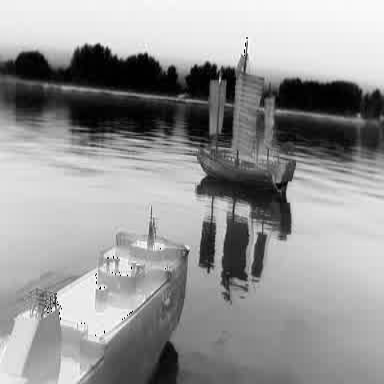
There are two objects shown in the infrared image, including a container_ship, and a sailboat.